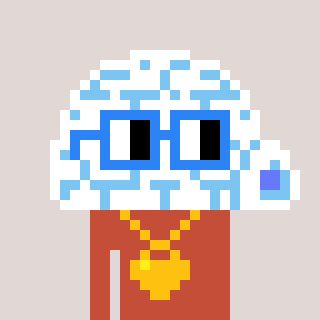
a pixel art character with square blue glasses, a igloo-shaped head and a rust-colored body on a warm background